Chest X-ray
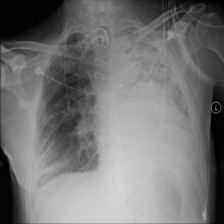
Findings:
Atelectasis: negative
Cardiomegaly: negative
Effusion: negative
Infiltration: negative
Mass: negative
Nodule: negative
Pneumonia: negative
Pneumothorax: negative
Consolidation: negative
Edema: negative
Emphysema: negative
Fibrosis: negative
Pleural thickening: negative
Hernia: negative